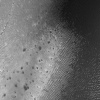
Atmospheric dust classification: not_dusty